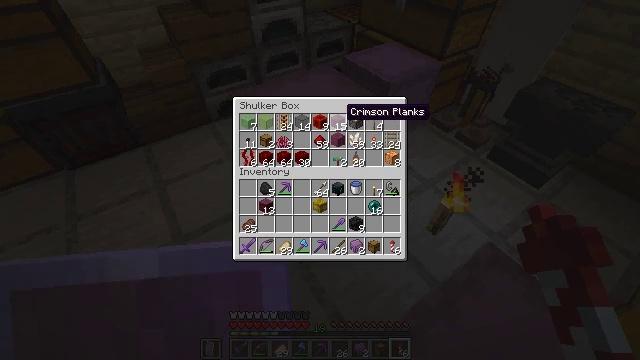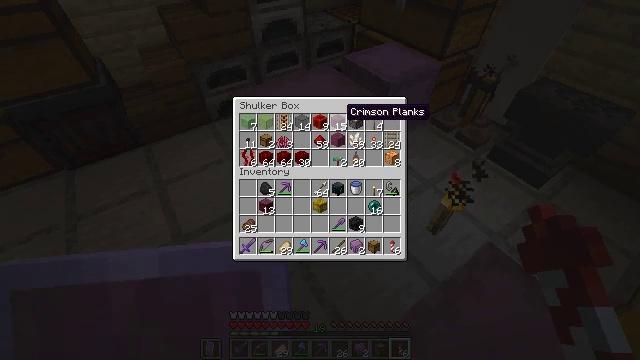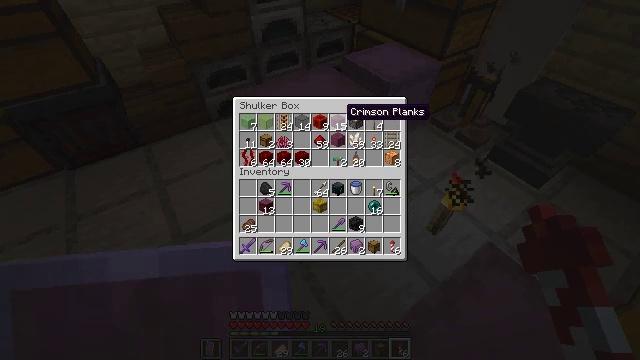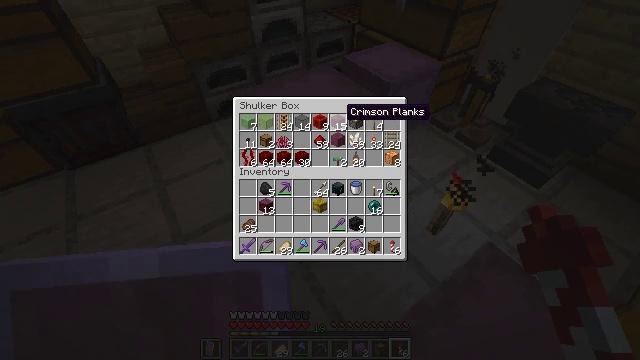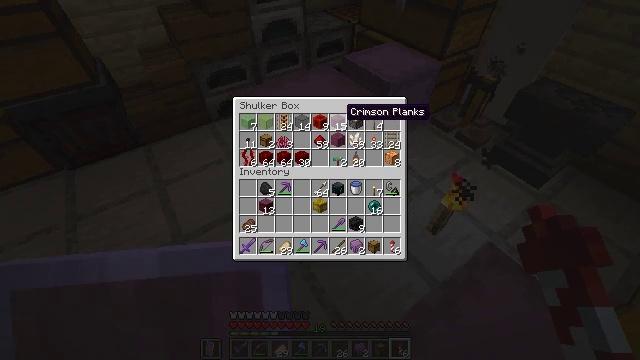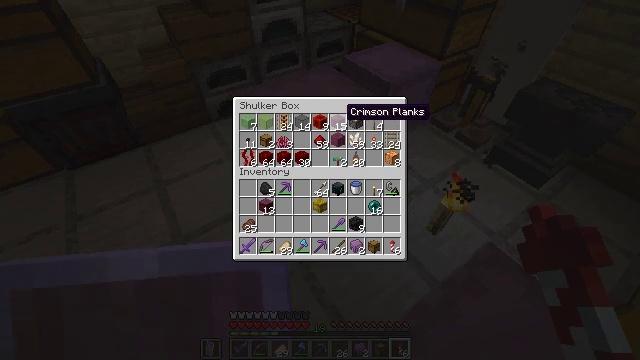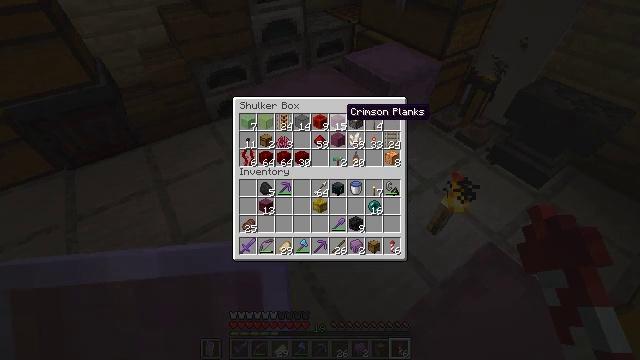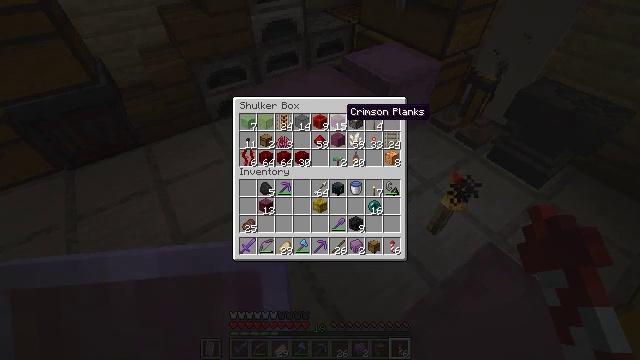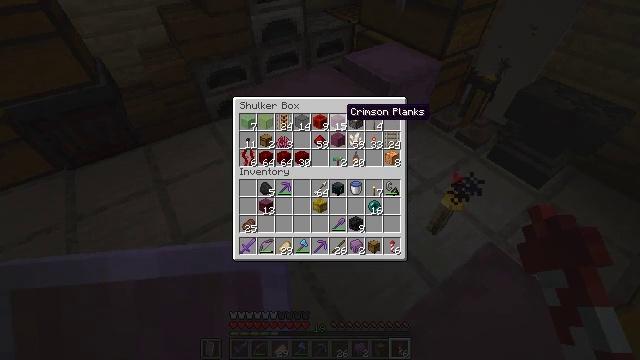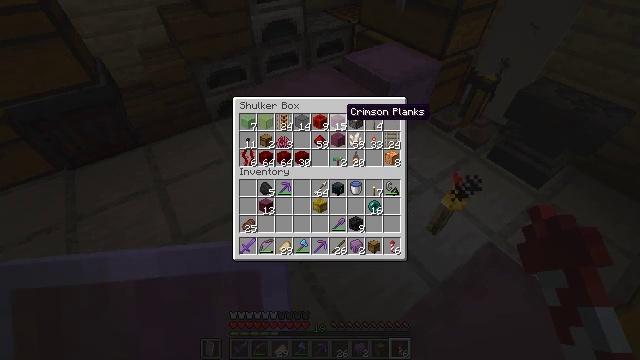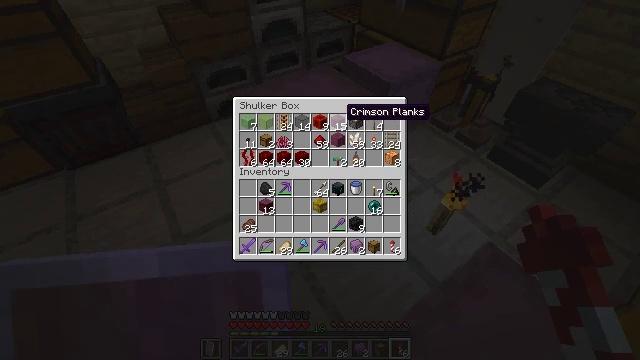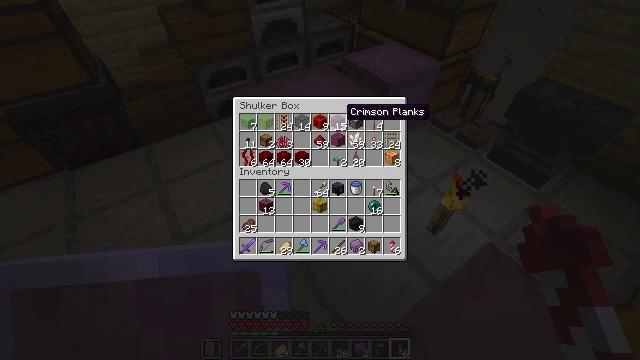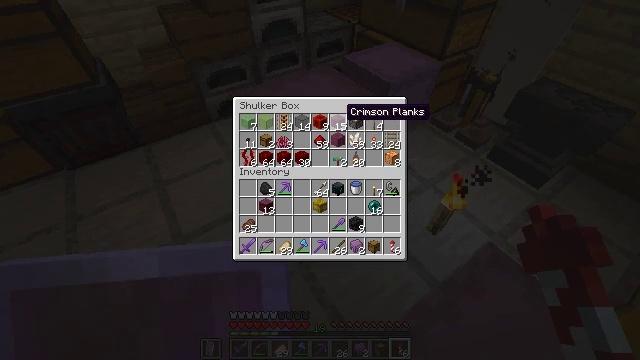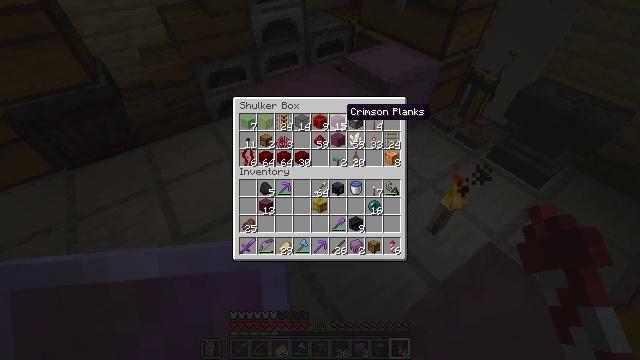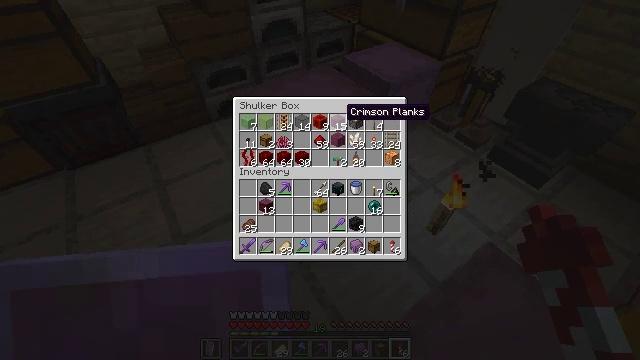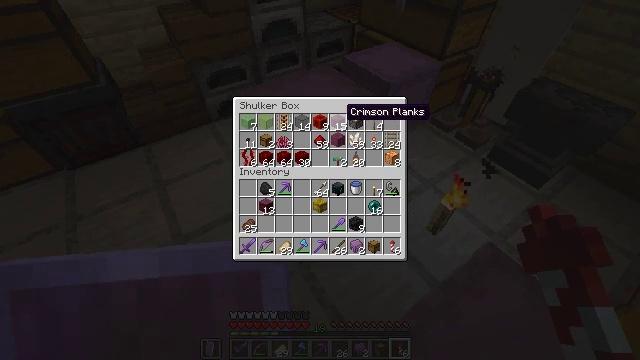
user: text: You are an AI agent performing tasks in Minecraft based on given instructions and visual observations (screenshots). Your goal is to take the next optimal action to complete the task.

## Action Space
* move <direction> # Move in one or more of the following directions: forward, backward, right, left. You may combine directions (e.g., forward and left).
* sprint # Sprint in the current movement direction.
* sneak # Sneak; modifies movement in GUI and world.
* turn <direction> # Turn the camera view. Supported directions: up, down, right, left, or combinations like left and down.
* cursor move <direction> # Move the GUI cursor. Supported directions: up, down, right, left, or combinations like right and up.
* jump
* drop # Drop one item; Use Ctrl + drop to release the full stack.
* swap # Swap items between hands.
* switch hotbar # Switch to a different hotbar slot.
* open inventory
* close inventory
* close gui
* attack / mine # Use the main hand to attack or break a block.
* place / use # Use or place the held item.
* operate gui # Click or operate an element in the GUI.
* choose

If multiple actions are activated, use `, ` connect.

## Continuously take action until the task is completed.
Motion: motion action
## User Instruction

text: Make a shulker box with necessary materials on the crafting table.
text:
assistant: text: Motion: no_op
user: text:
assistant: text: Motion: no_op
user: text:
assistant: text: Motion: no_op
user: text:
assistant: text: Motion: no_op
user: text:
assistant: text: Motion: no_op
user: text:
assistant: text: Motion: no_op
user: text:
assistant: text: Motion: no_op
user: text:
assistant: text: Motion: no_op
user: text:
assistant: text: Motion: no_op
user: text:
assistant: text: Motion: no_op
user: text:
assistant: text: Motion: no_op
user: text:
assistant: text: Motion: no_op
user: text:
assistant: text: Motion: no_op
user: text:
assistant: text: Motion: no_op
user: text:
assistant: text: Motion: no_op
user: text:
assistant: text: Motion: no_op
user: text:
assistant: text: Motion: no_op
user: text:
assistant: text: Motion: no_op
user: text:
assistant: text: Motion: no_op
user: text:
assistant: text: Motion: no_op
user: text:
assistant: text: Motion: no_op
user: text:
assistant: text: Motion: no_op
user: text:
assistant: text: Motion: no_op
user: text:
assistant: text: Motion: no_op
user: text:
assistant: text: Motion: no_op
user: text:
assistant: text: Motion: no_op
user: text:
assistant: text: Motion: no_op
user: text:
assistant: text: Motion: no_op
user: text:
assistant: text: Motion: no_op
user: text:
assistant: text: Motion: no_op